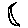
Label: moon